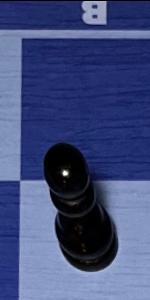
Label: Pawn_Black